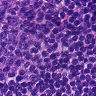
Metastatic tissue present: no